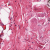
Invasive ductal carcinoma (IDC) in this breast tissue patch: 0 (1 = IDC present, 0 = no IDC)